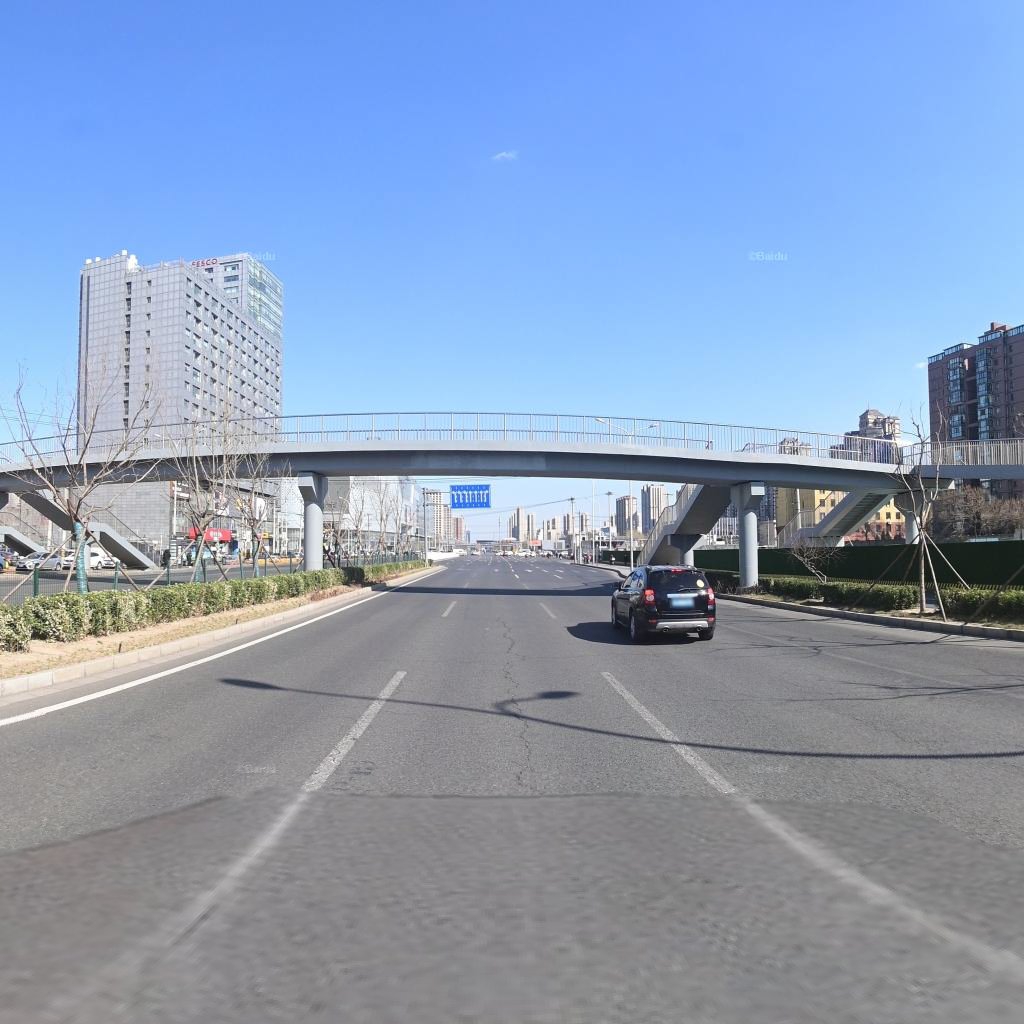
Region: Chaoyang
Road damage annotations: longitudinal crack, longitudinal crack